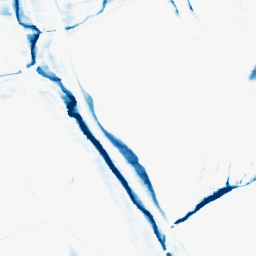
Category: morphological
Decomposition family: morphological_rect
Decomposition parameters: operation: closing
width: 20
height: 3
Upsampling method: regularized
Upsampling parameters: scale: 4
lambda_reg: 0.01
Upsampling scale: 4